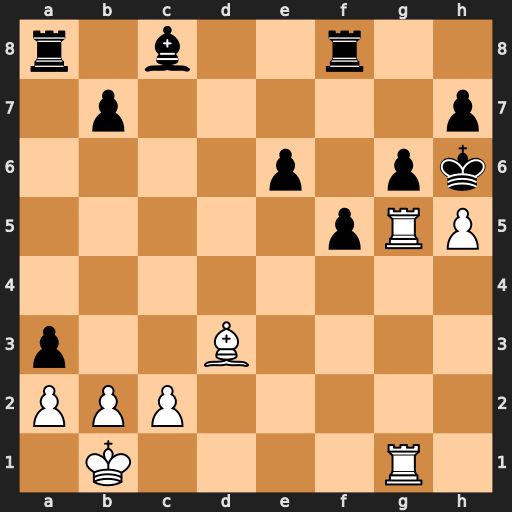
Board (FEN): r1b2r2/1p5p/4p1pk/5pRP/8/p2B4/PPP5/1K4R1
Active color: w
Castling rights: -
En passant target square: -
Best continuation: hxg6 hxg6 Rxg6+